【题型】填空题　【知识点】解析几何　【难度】easy
已知椭圆 \(\frac{x^2}{9} + \frac{y^2}{4} = 1\) 的左焦点为 \(F\)，若 \(A\)、\(B\) 是椭圆上两动点，且 \(AB\) 垂直于 \(x\) 轴，则 \(\triangle ABF\) 周长的最大值为 \underline{\quad\quad\quad}。
【解答】
【答案】12

【分析】根据椭圆的定义以及三角形中两边之和大于第三边的关系即可求解。

【详解】如图.设 \(AB\) 与 \(x\) 轴相交于点 \(C\)，椭圆 \(\frac{x^2}{9} + \frac{y^2}{4} = 1\) 右焦点为 \(F_1\)，连接 \(AF_1,BF_1\)，

所以 \(\triangle ABF\) 周长为 \(AF + BF + AB = 6 - AF_1 + 6 - BF_1 + AB = 12 - (AF_1 + BF_1 - AB) \le 12\)

故 \(\triangle ABF\) 的周长的最大值为 12，

故答案为：12。
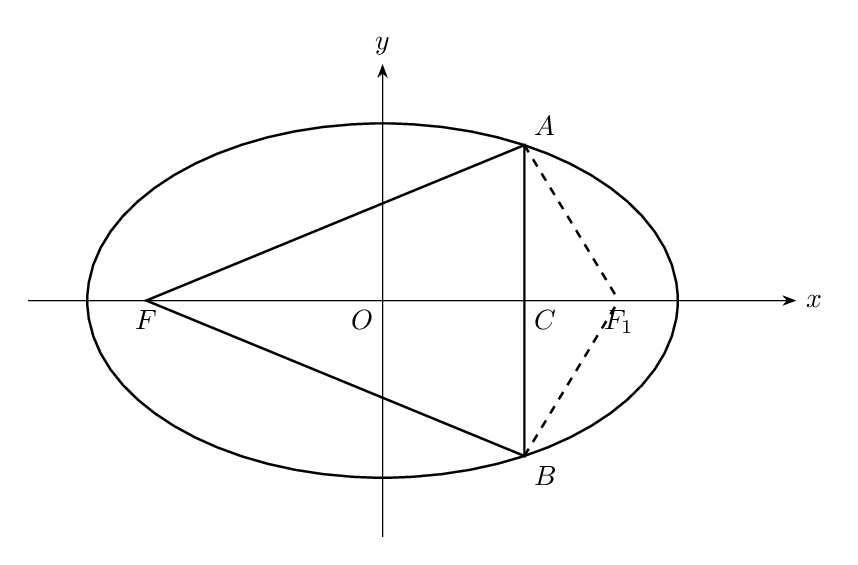